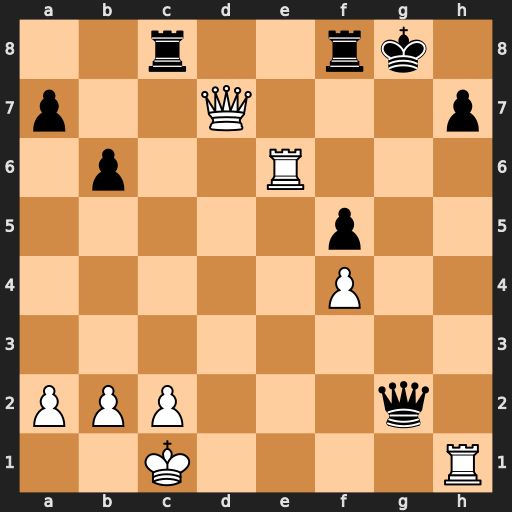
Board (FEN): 2r2rk1/p2Q3p/1p2R3/5p2/5P2/8/PPP3q1/2K4R
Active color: w
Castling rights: -
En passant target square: -
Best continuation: Qxh7#